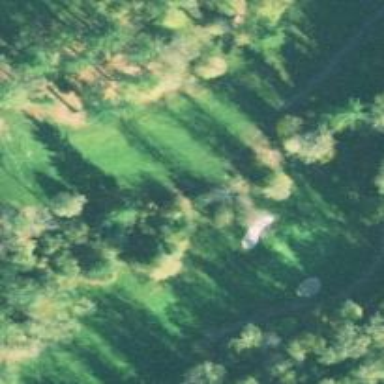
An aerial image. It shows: Golf hole.